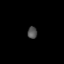
Tissue: lung
Cell type: Others
Senescence score: 0.1991
Nuclear area (px): 115
Mean DAPI intensity: 80.052